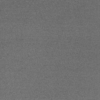
Label: dusty